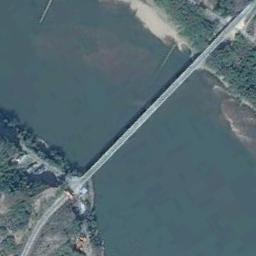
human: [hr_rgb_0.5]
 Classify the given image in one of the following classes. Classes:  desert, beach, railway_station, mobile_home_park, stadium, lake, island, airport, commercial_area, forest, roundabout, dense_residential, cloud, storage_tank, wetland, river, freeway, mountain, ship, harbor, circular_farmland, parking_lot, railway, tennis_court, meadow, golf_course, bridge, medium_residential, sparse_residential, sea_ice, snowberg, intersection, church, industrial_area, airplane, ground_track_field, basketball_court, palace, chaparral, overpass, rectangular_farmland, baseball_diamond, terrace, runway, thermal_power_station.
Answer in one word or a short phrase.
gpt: bridge